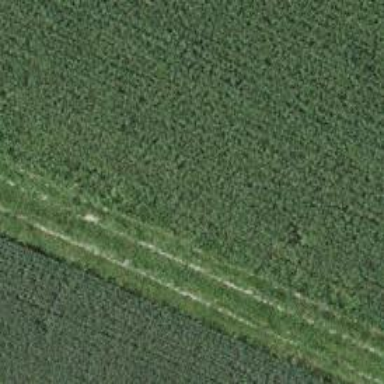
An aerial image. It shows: Track road with grade4 tracktype.